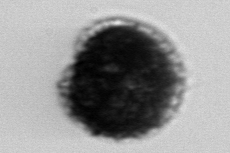
Label: Gonyaulax